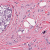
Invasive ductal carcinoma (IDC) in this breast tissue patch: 1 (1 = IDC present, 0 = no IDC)